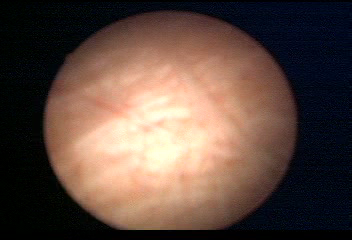
Modality: WLC
Class: Normal mucosa
Bladder cancer association: No